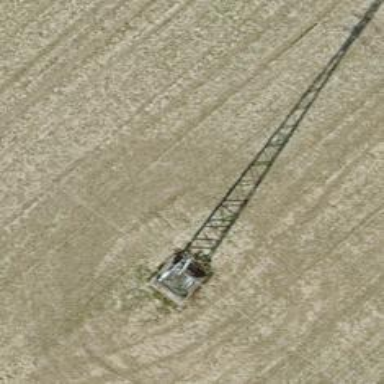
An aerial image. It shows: Power tower.